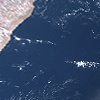
Label: water